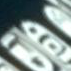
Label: Civil_yacht